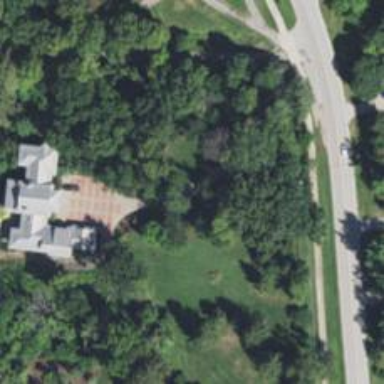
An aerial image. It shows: Driveway leading to service road.